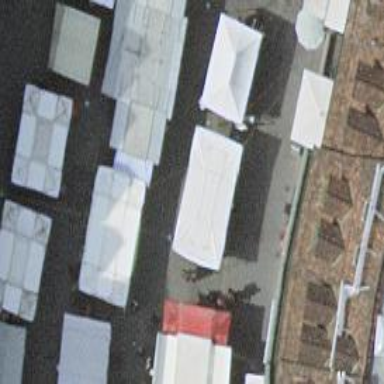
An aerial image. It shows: Market with Christmas features.